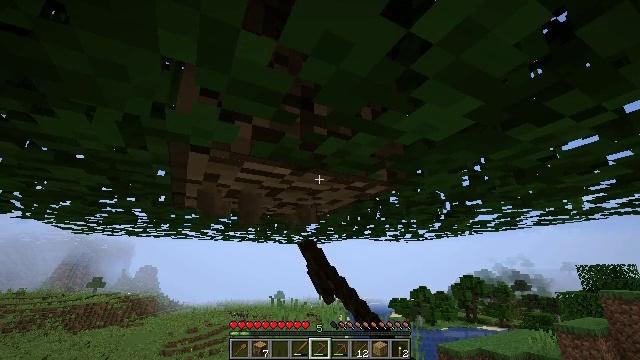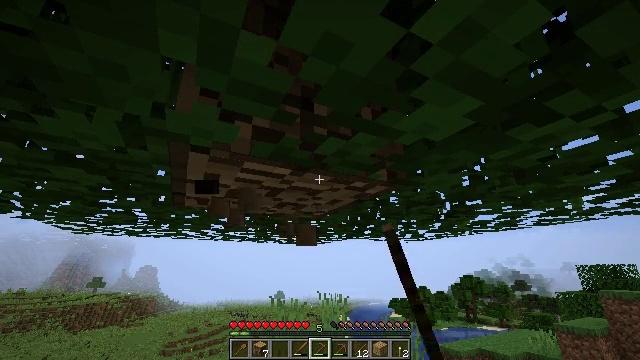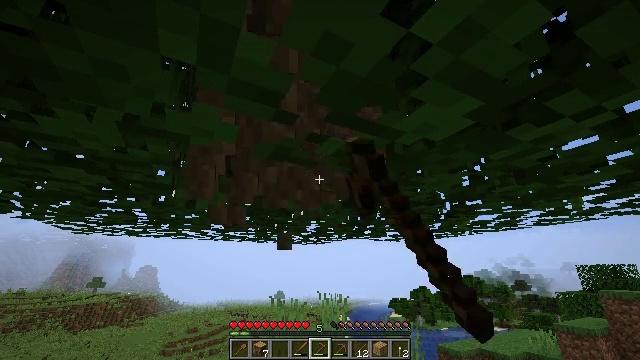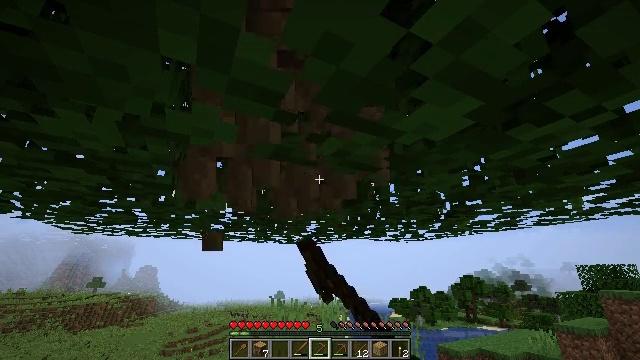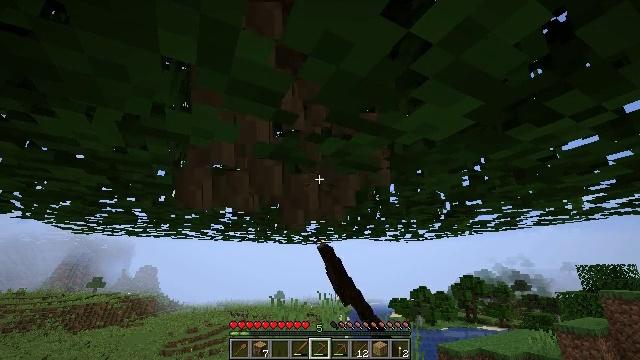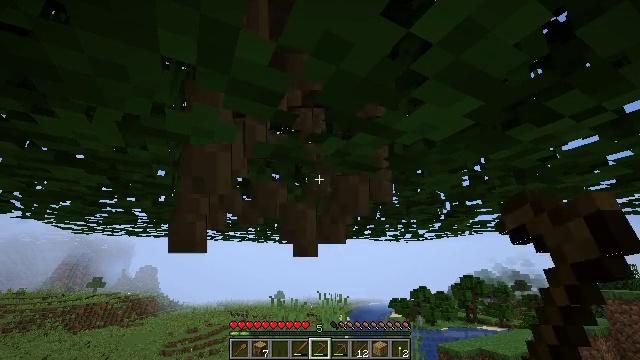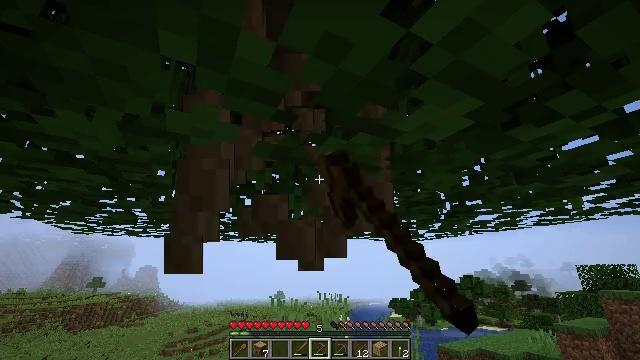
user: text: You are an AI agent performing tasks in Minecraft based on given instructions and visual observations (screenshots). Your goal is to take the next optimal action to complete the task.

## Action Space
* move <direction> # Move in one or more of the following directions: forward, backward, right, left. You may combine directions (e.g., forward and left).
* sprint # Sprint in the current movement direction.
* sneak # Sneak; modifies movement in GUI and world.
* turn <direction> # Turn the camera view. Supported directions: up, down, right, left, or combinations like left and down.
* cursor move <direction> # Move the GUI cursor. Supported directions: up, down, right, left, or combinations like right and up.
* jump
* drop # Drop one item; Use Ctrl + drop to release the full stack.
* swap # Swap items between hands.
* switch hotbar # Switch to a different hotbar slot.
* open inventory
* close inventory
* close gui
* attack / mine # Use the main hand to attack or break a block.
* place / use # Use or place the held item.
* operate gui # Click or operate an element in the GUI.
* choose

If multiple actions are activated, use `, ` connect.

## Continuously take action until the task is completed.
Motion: motion action
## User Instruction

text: Gather oak logs from trees.
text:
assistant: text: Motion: attack / mine
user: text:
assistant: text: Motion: attack / mine
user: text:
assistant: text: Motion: attack / mine
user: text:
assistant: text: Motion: attack / mine
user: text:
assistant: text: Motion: attack / mine
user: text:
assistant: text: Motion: attack / mine
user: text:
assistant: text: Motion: attack / mine